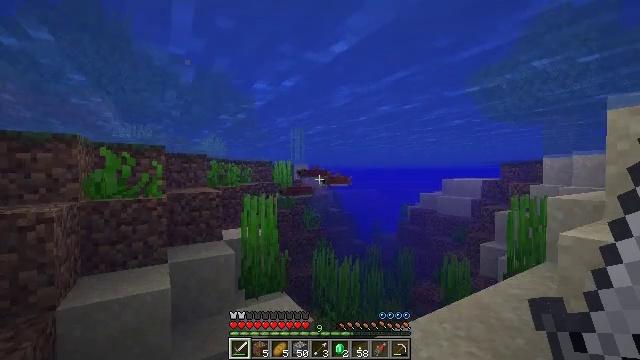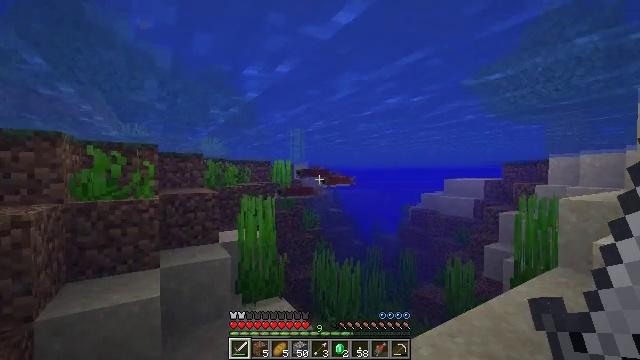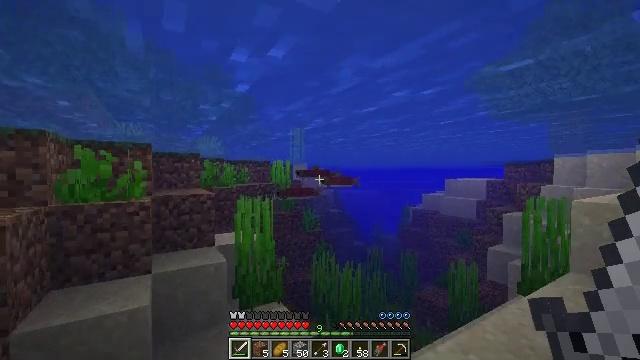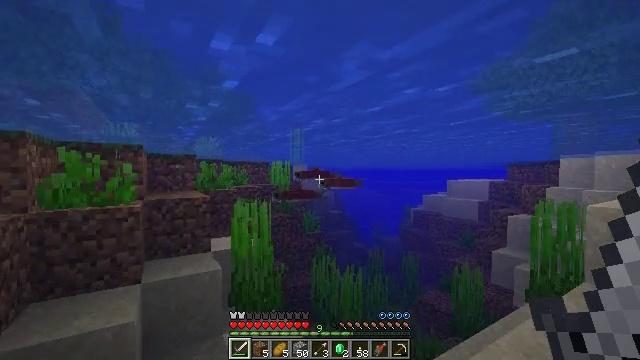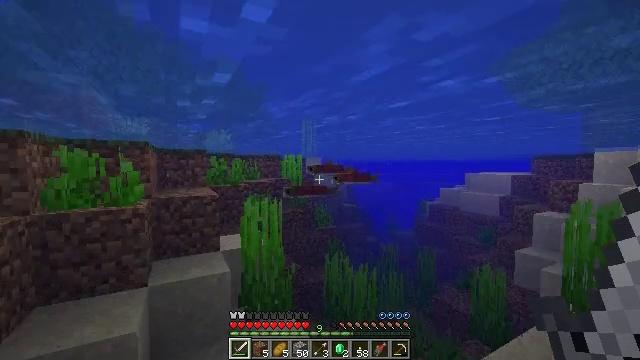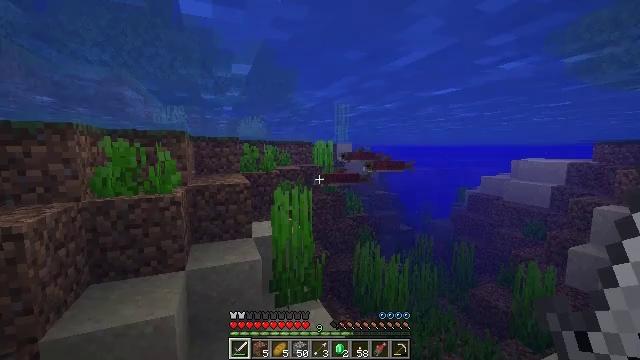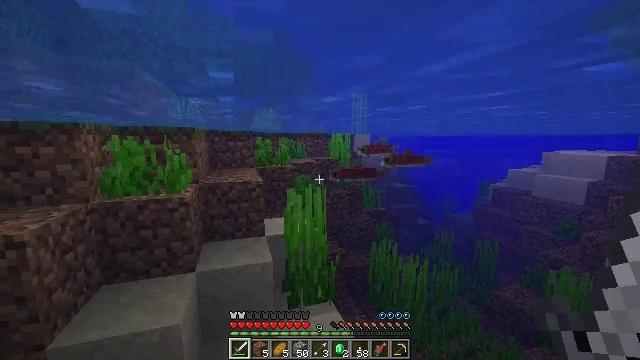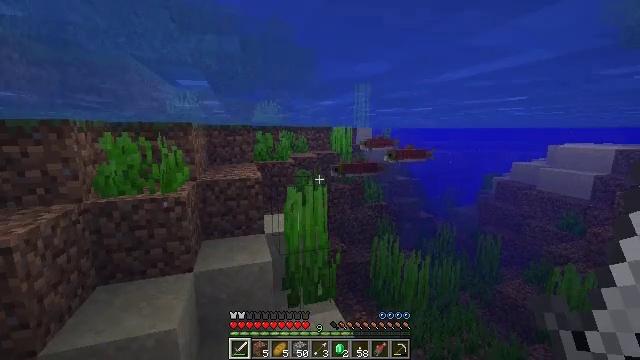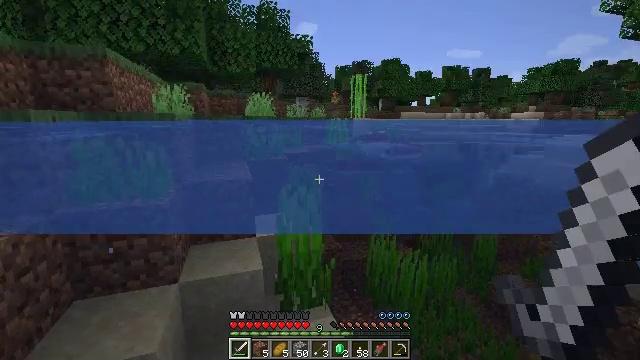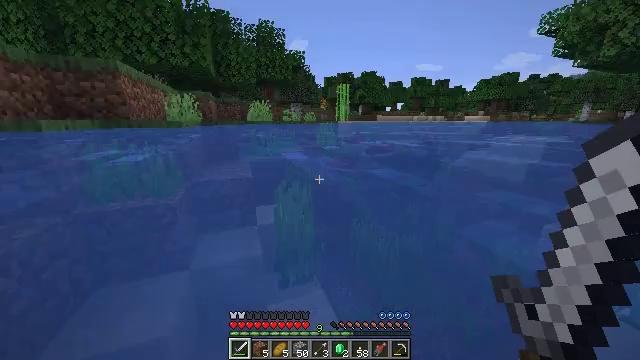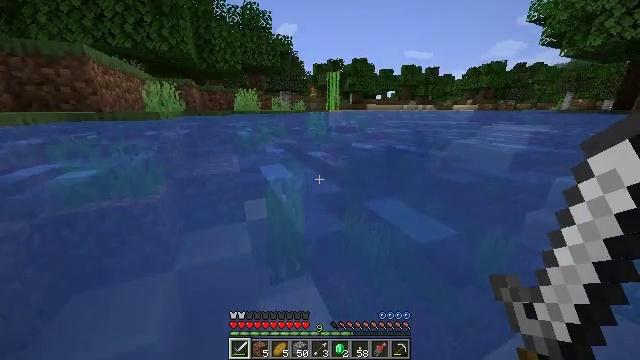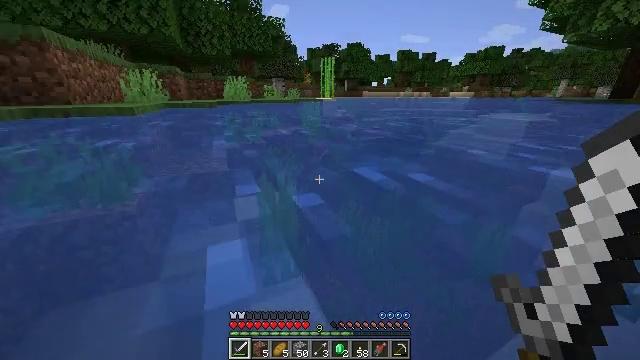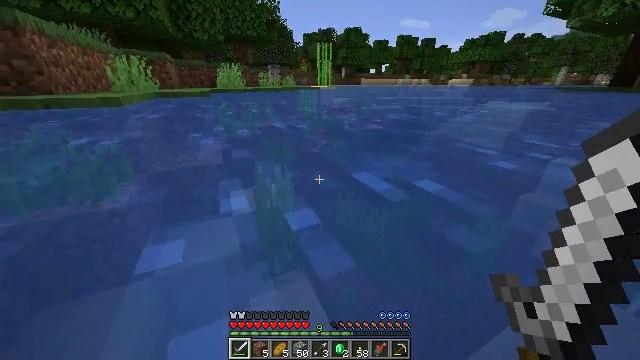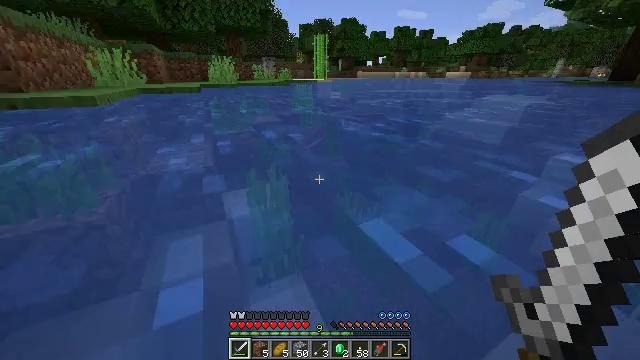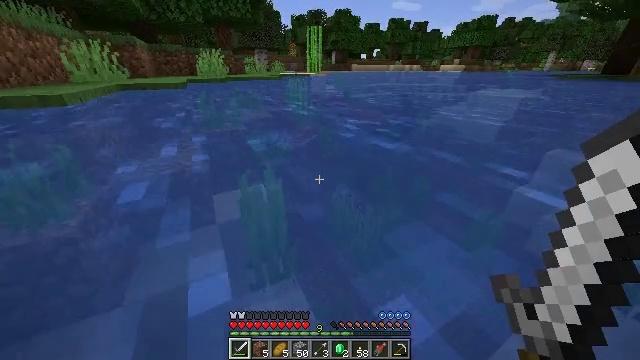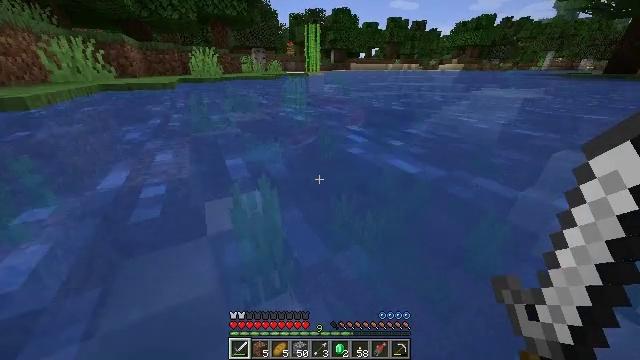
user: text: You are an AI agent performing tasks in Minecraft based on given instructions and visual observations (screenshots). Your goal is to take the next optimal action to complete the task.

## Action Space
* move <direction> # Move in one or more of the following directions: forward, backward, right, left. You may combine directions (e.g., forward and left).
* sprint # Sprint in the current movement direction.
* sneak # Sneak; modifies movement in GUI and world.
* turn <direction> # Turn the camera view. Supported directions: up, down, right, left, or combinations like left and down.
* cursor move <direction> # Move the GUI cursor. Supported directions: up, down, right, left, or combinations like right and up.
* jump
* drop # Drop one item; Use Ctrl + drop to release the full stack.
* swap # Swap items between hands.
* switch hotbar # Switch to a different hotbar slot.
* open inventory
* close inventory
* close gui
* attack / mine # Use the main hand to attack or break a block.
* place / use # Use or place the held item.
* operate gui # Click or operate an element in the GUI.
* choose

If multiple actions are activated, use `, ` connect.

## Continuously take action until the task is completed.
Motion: motion action
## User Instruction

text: Hunt fish.
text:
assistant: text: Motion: move forward
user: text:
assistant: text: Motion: move forward, jump
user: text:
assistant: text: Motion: move forward, jump
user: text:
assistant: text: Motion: move forward, turn left and down, jump
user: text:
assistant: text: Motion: move forward, turn left and down, jump
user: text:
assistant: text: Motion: move forward, turn left and down, jump
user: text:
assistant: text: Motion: move forward, turn down, jump
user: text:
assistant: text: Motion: move forward, turn down, jump
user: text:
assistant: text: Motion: move forward, turn right and down, jump
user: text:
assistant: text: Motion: move forward, turn right and down, jump
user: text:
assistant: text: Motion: move forward, turn right and down, jump
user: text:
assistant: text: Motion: move forward, turn down, jump
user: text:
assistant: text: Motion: move forward, turn down, jump
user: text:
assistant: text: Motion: move forward, turn right and down, jump
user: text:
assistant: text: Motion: move forward
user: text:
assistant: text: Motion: move forward
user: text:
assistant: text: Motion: move forward
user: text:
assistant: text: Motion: move forward
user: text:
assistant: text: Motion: move forward
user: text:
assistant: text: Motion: move forward
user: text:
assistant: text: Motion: move forward
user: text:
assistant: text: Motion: move forward
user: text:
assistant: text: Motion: move forward, turn up
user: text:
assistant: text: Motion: move forward, turn up
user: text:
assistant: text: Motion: move forward, turn left and up
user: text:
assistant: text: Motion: move forward, turn up
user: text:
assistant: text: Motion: move forward, turn up
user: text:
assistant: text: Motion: move forward, turn up
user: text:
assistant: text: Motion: move forward, turn up
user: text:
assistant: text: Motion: move forward, turn up